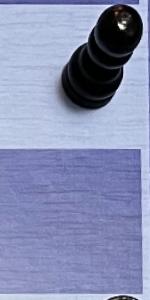
Label: Empty